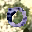
Label: 0